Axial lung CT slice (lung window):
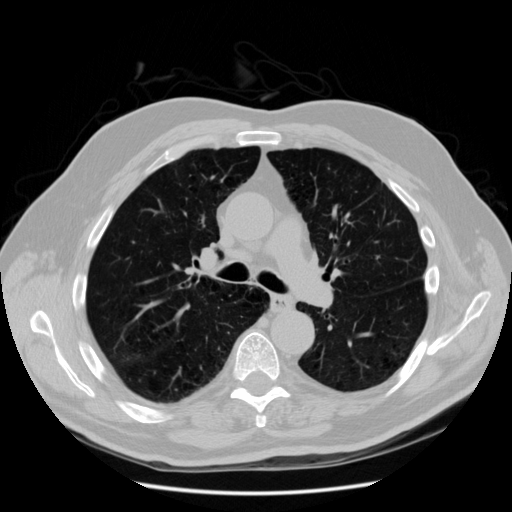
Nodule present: no